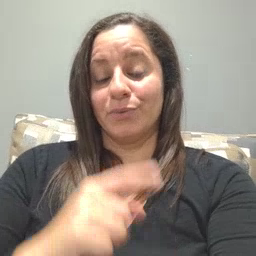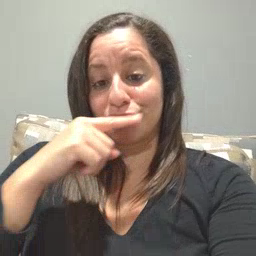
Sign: toothbrush